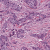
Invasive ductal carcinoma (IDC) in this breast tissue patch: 1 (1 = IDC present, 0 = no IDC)